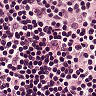
Metastatic tissue present: no